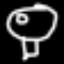
Label: mushroom